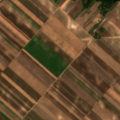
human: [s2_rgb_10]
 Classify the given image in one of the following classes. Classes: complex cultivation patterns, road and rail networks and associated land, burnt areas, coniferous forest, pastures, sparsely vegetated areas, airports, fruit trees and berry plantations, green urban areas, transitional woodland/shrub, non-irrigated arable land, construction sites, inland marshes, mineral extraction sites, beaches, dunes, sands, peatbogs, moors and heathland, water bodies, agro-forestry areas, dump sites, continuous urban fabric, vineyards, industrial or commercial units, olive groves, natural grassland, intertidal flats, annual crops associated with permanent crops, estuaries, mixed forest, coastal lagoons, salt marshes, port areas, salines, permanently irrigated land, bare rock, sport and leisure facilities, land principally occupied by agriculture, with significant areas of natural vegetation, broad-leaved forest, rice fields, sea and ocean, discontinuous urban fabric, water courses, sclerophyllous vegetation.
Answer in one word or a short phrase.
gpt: non-irrigated arable land, land principally occupied by agriculture, with significant areas of natural vegetation